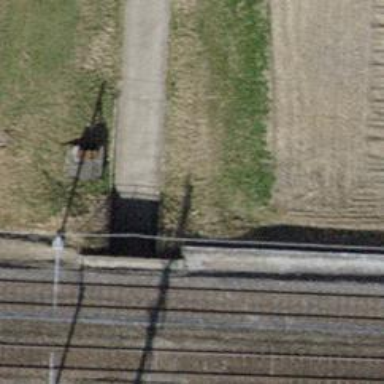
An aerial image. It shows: Unclassified road with tunnel.